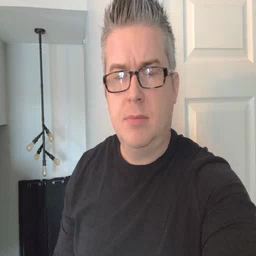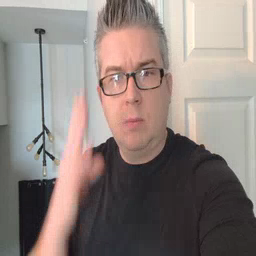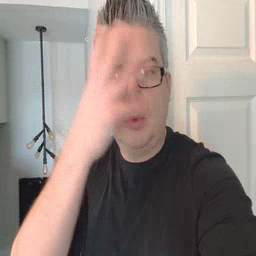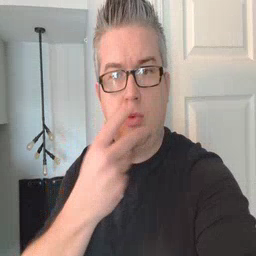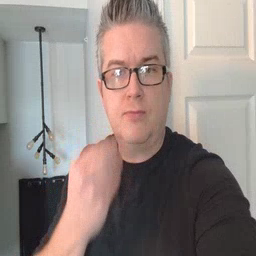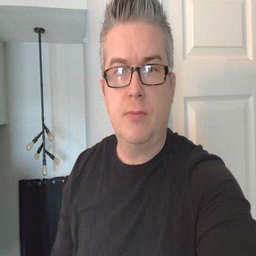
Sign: pretty